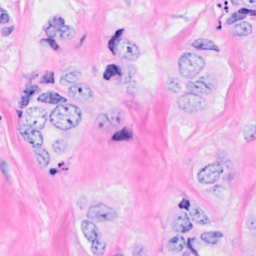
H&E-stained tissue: Breast